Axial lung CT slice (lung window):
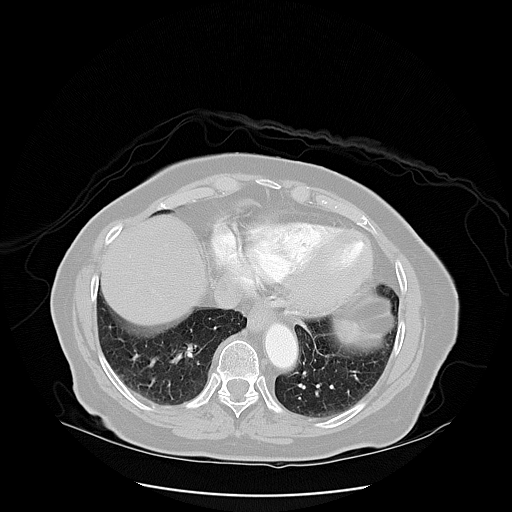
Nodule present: no